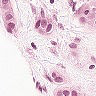
Metastatic tissue present: yes